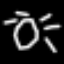
Label: diamond